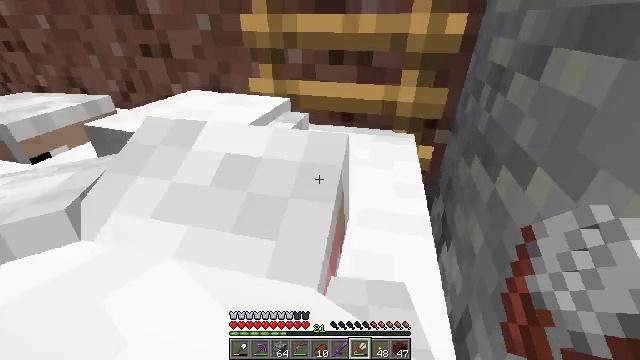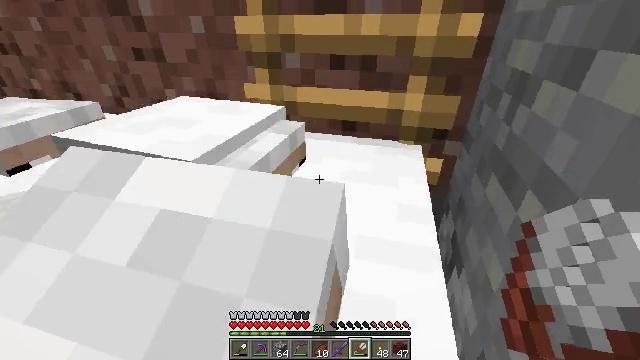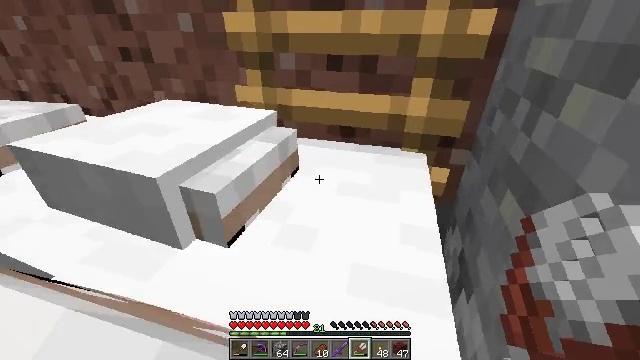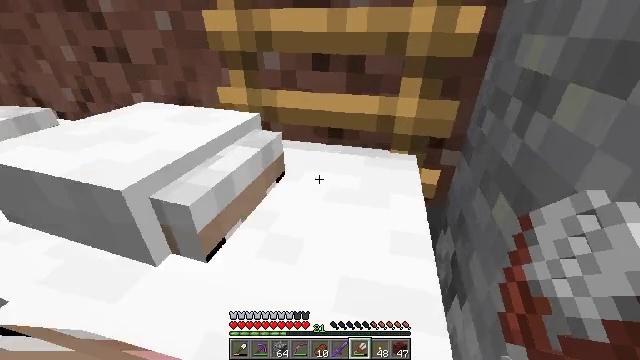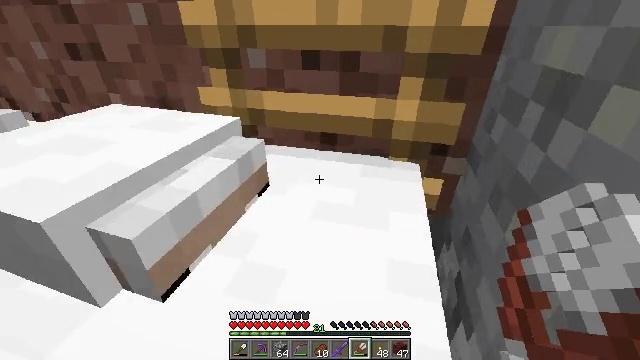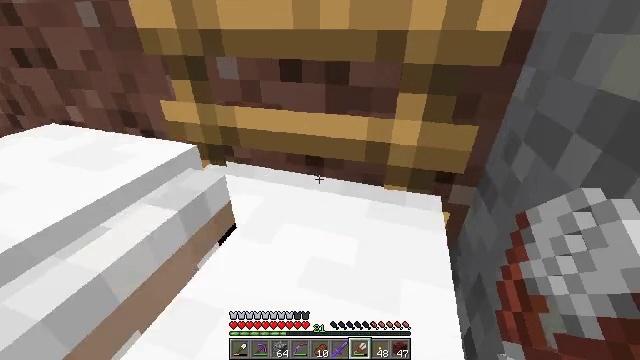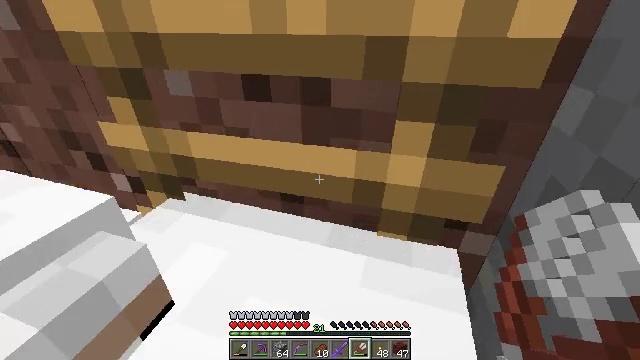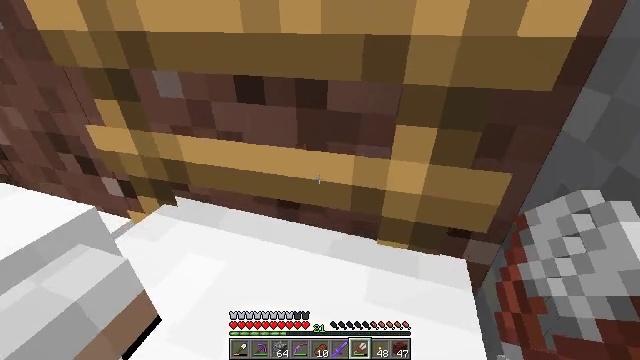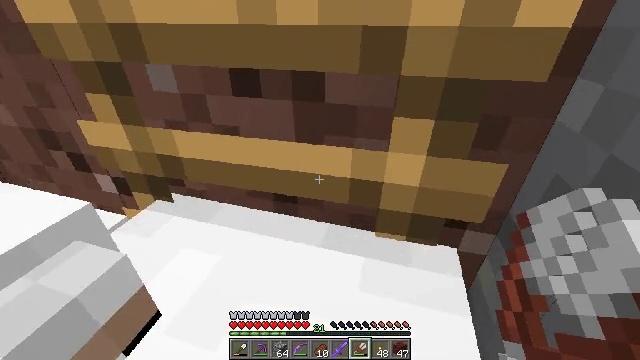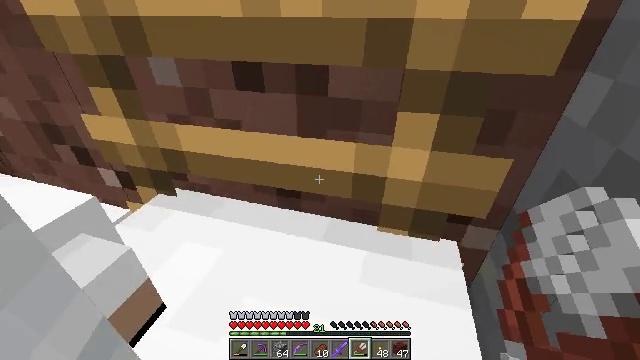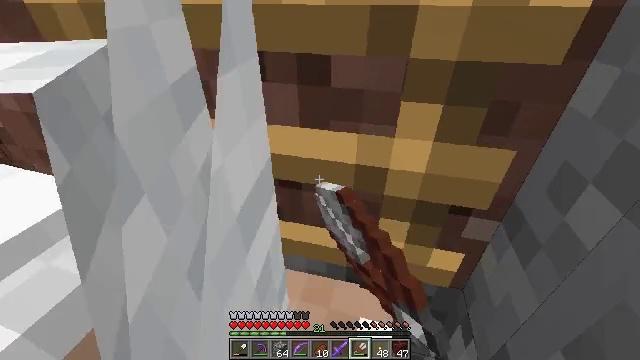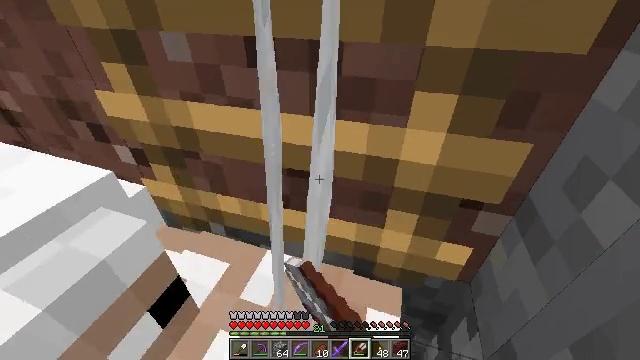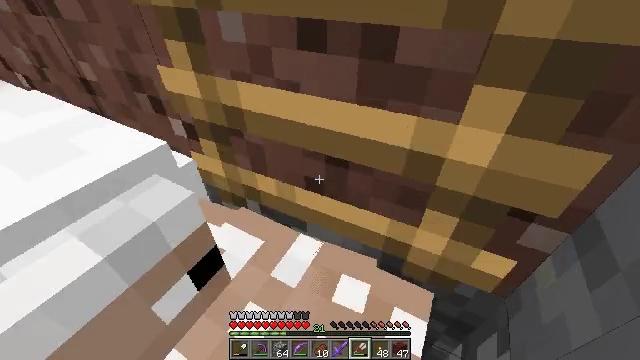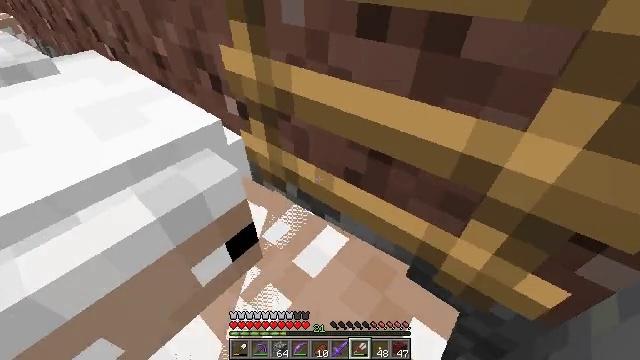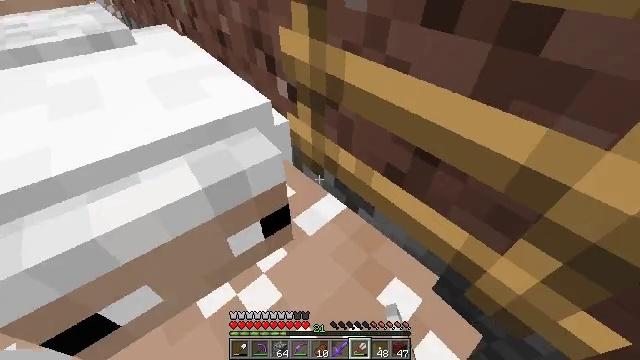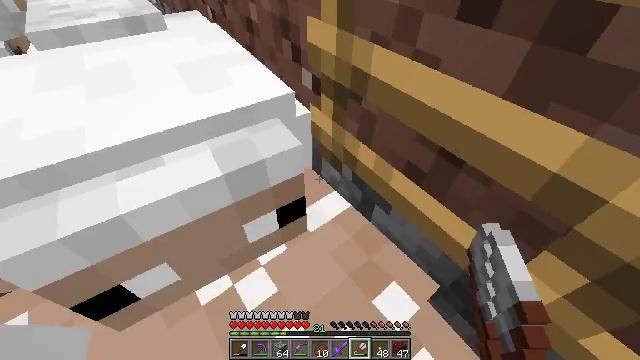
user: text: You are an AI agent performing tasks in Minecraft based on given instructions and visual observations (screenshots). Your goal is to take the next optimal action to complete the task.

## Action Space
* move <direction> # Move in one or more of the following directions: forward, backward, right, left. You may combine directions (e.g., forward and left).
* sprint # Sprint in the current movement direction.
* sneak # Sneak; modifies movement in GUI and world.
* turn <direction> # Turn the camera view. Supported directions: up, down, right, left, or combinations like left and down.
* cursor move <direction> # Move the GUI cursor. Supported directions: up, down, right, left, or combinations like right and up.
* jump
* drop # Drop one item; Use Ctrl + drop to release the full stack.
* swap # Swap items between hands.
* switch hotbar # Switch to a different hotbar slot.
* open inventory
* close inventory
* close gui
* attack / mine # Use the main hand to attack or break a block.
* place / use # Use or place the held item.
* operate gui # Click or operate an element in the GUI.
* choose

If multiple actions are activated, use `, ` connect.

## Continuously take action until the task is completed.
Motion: motion action
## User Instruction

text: Hunt animals.
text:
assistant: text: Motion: move forward, turn left, use / place
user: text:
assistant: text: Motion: move forward, use / place
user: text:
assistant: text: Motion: move forward, turn right, use / place
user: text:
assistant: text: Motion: move forward, use / place
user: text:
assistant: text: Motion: move forward, use / place
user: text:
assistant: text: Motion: use / place
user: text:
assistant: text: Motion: use / place
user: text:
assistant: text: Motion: turn right and down, use / place
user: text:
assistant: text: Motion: turn down, use / place
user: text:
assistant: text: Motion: turn down, use / place
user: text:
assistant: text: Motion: turn left and down, use / place
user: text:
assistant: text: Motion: turn left and down, use / place
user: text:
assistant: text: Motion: turn left and down, use / place
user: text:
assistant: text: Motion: turn left and down, use / place
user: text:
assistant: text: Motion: turn left and down, use / place
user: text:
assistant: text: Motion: turn left and down, use / place
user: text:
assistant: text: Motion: turn left and down, use / place
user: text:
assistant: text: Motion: turn left and down, use / place
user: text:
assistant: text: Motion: turn left, use / place
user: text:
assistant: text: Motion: turn left and up, use / place
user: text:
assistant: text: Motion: turn left and up, use / place
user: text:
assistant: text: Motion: turn left and up, use / place
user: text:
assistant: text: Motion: turn left and up, use / place
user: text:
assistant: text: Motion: move forward and move left, turn left, use / place
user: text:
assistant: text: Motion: move forward and move left, use / place
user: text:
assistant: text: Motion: move forward and move left, use / place
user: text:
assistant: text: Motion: move forward and move left, use / place
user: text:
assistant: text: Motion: move forward and move left, use / place
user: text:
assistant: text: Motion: move forward and move left, turn down, use / place
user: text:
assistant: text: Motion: move forward and move left, turn right and down, use / place